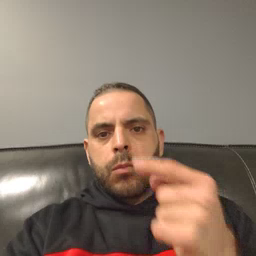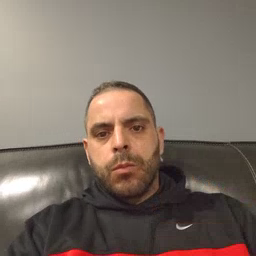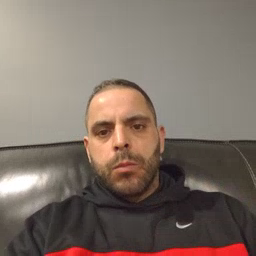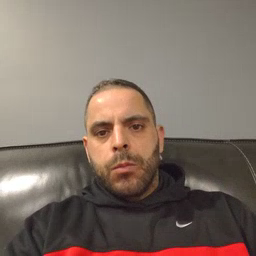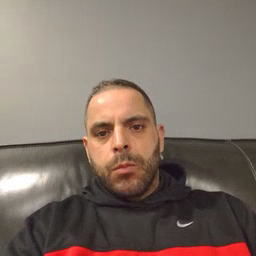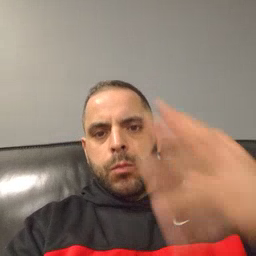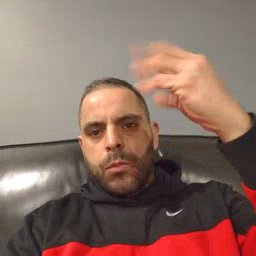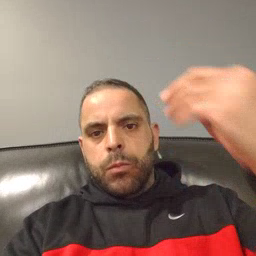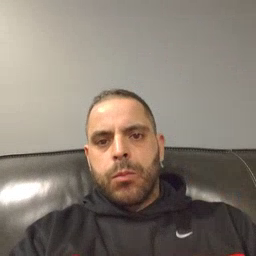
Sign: outside